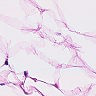
Metastatic tissue present: no